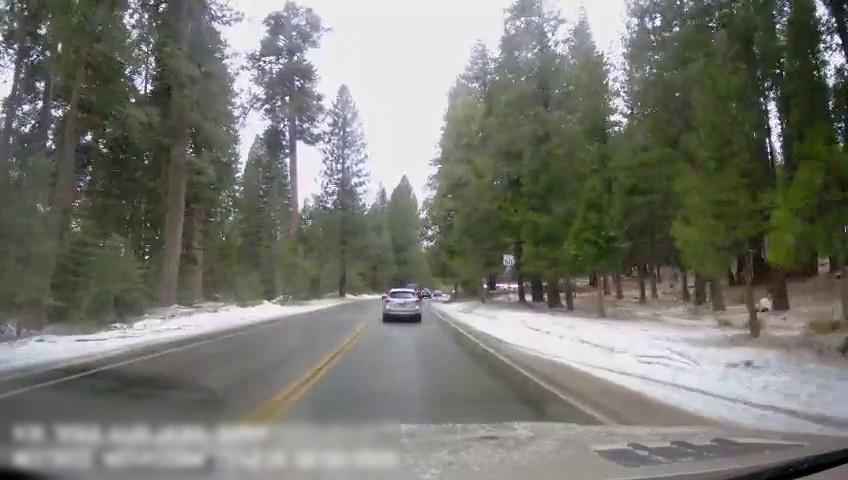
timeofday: Day
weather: Cloudy
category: Drivable Space
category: Vehicles | Car
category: Vehicles | Truck
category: Vehicles | Car
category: Lanes | Current Lane
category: Lanes | Current Lane
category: Lanes | Opposite Lane
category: Lanes | Opposite Lane
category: Traffic | Signs